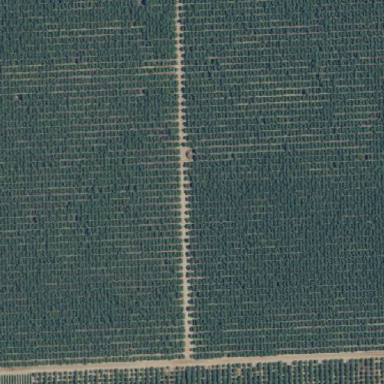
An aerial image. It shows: Orchard filled with almond trees.